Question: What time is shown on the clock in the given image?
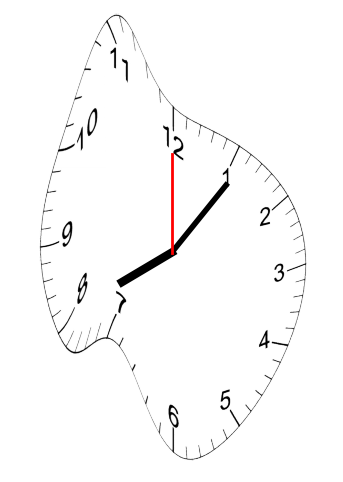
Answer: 08:06:00